Interaction volume radius: 5 \u00c5
Interaction volume height: 20 \u00c5
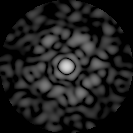
Disorder parameter: 0.8351